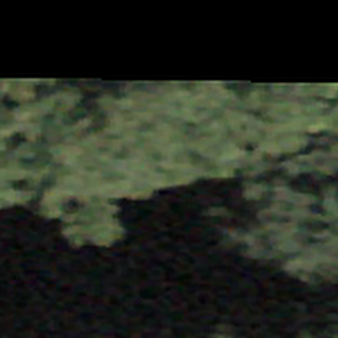
Label: other